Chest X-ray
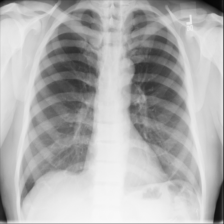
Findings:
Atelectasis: negative
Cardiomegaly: negative
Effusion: negative
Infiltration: negative
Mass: negative
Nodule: negative
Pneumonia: negative
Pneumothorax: negative
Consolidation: negative
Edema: negative
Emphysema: negative
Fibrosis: negative
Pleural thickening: negative
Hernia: negative